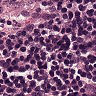
Metastatic tissue present: no